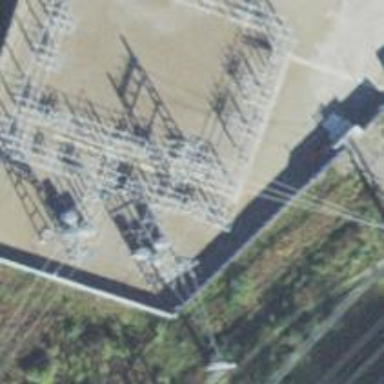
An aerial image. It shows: Switch for power supply.